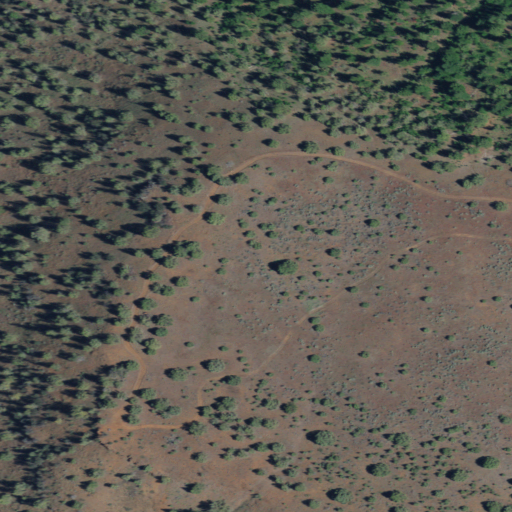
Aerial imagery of mountain in Oregon named Indian Mountain containing shrub, evergreen forest, and grassland